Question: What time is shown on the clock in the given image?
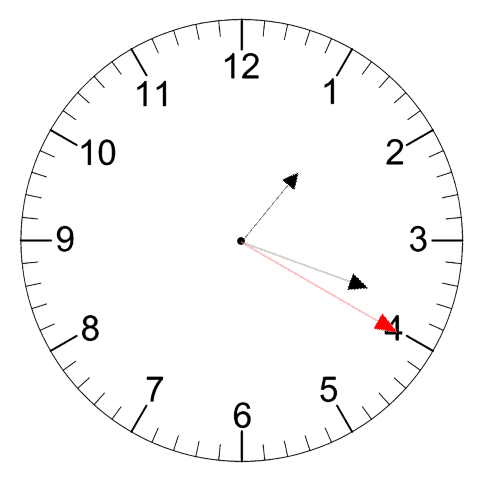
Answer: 01:18:20